Chest X-ray. View position: AP
Patient age: 48
Patient sex: M
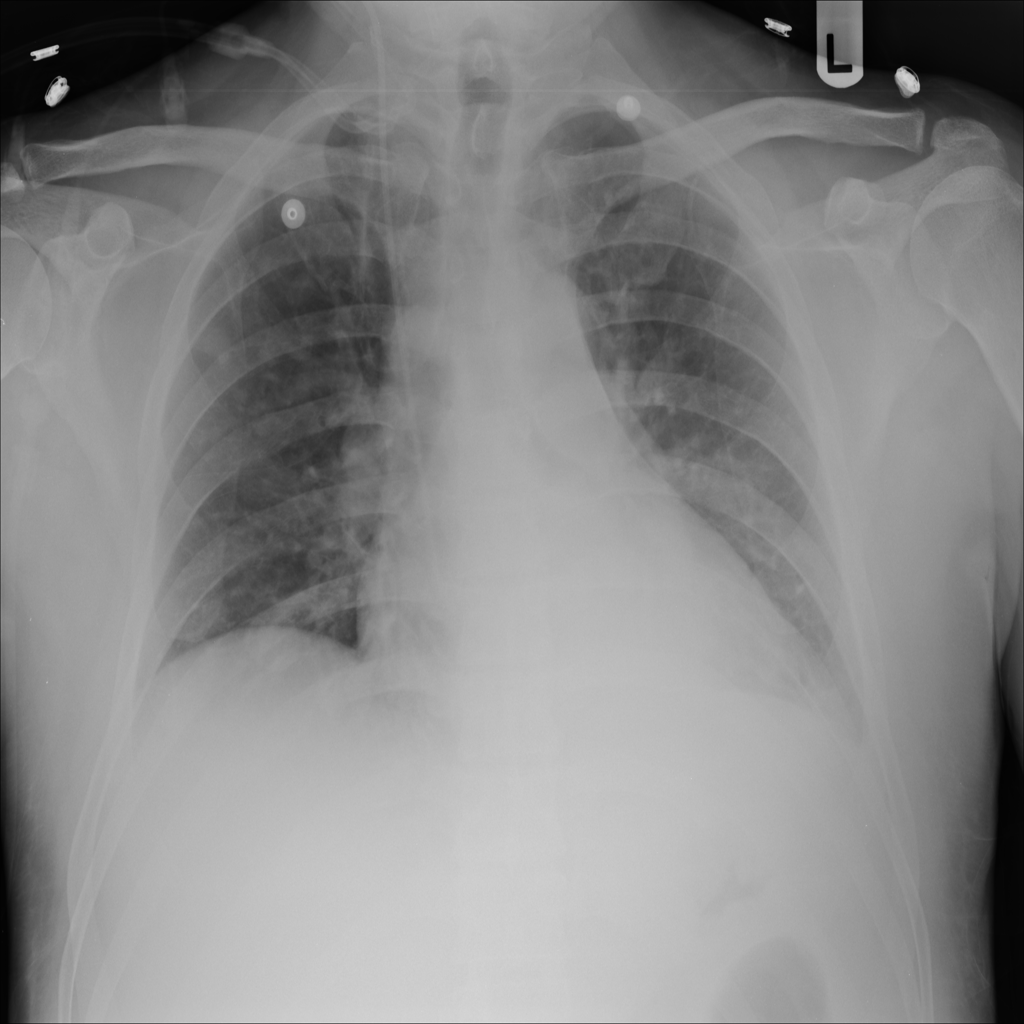
Finding: Pneumothorax